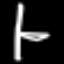
Label: chair